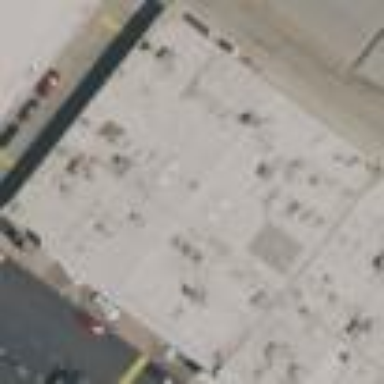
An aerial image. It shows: Commercial building used for car-related activities.